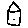
Label: house